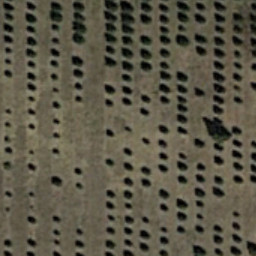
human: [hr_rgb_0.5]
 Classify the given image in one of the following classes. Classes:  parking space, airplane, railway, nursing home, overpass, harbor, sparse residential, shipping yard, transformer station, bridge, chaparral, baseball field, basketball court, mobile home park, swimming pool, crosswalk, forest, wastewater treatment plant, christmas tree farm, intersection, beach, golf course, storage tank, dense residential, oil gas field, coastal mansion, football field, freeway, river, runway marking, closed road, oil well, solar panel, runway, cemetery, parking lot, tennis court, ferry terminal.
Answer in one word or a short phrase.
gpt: christmas tree farm